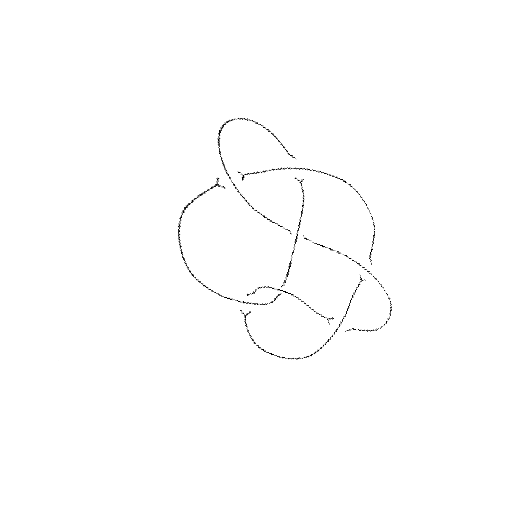
Crossing number: 7